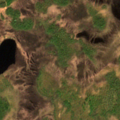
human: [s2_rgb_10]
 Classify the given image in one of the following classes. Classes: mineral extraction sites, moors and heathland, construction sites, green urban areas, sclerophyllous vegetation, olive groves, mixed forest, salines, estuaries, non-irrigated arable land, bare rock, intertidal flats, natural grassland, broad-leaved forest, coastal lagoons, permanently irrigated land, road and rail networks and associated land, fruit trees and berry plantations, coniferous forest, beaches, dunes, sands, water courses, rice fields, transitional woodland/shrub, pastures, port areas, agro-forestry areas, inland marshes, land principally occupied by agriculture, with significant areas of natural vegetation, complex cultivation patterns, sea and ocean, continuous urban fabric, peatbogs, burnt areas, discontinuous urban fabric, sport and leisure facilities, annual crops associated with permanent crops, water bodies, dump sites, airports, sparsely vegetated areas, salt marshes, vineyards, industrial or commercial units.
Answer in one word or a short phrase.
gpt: coniferous forest, mixed forest, peatbogs